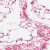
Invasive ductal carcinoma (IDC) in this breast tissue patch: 0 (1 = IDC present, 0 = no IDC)